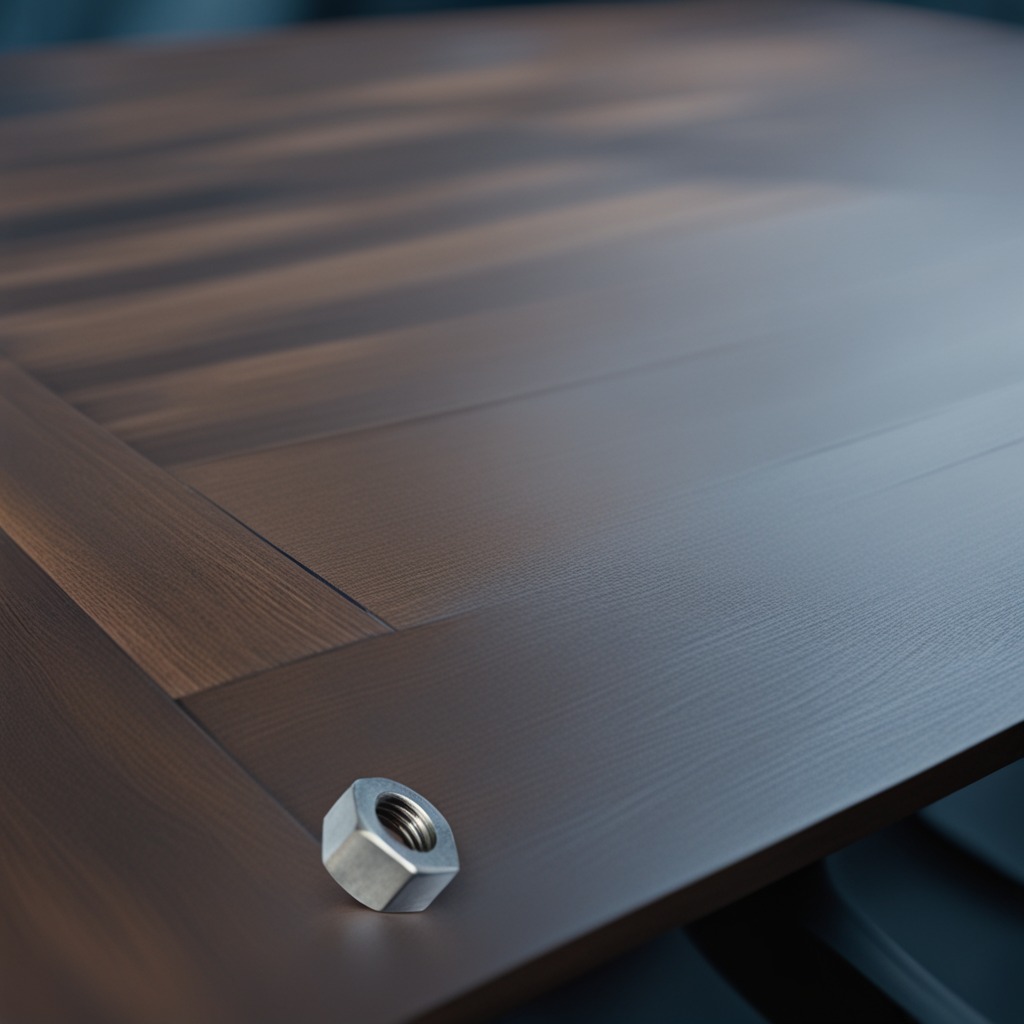
A metal nut lies on a table with faint burn marks in a small garage at twilight.